Milling tool wear sample.
Tool blade image: 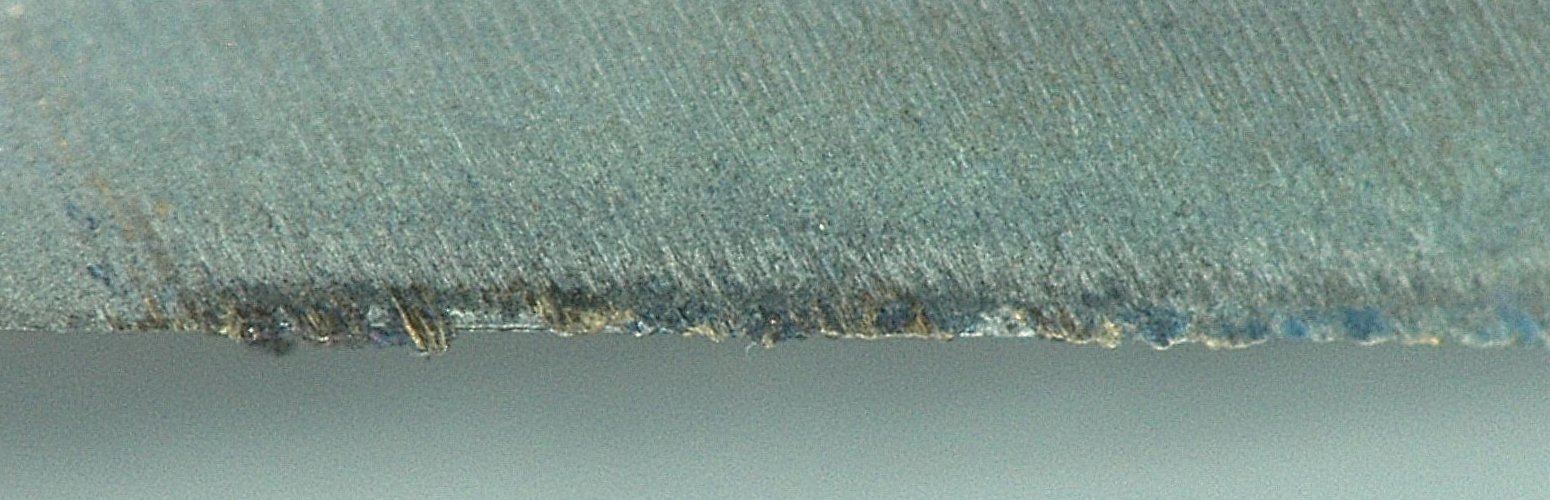
Chip image: 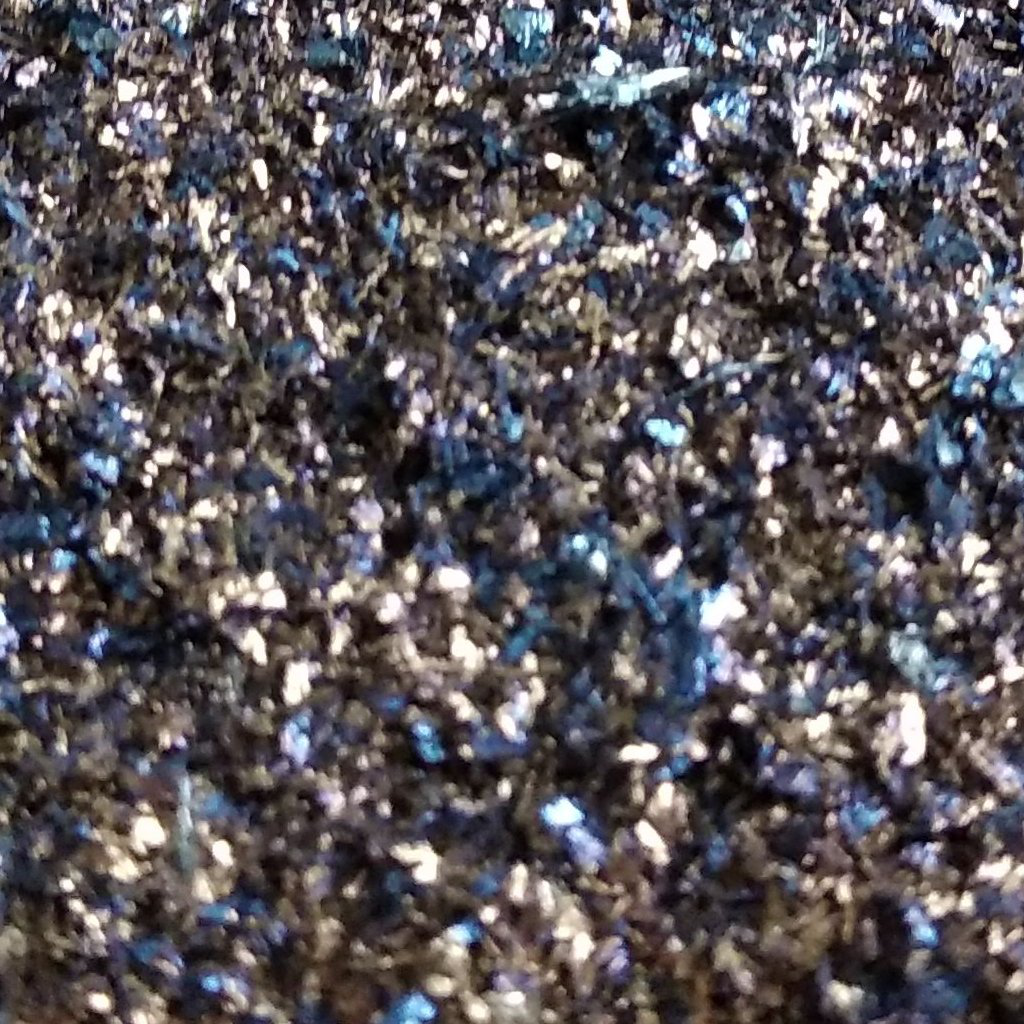
Workpiece image: 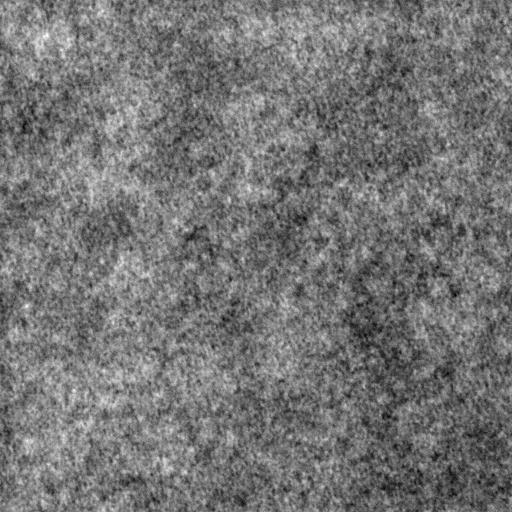
Tool wear state: dulled
Gaps: 5.42
Flank wear: 124.81
Overhang: 38.03
Force-signal Mel-spectrograms (X, Y, Z axes): 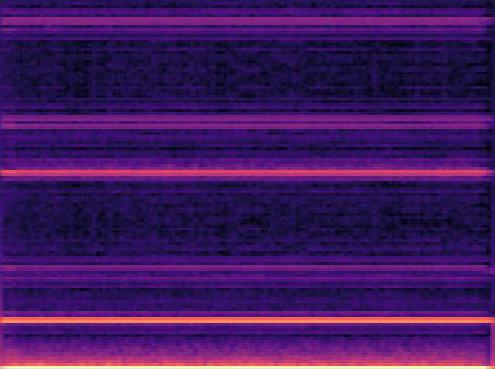 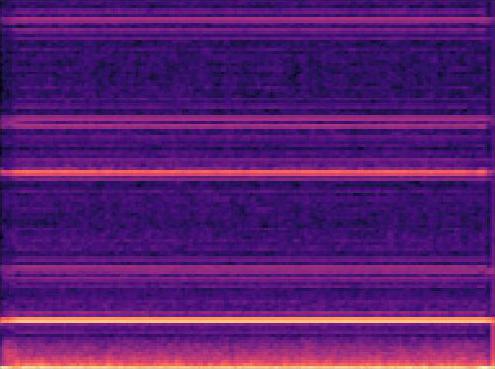 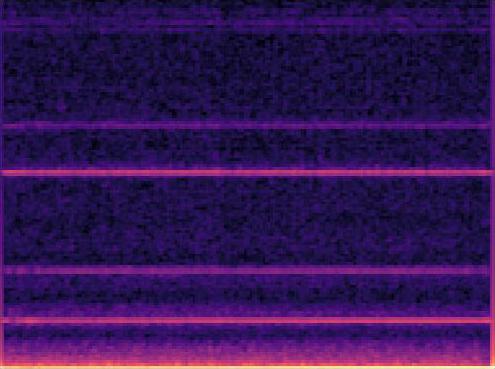
Force-signal scalograms (X, Y, Z axes): 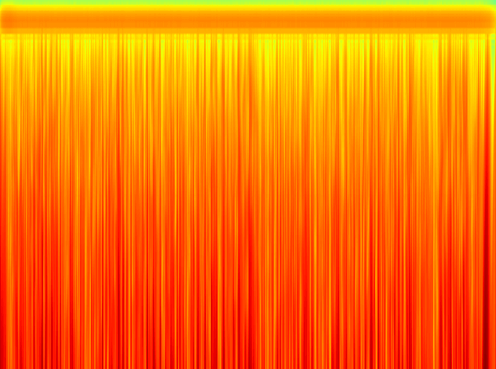 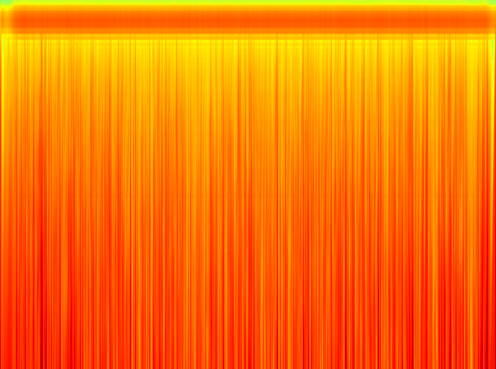 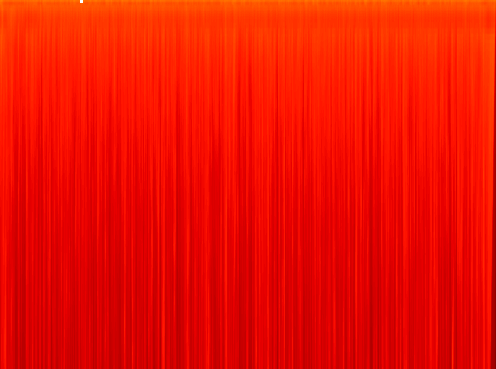
Force phase: accelerated_severe_wear